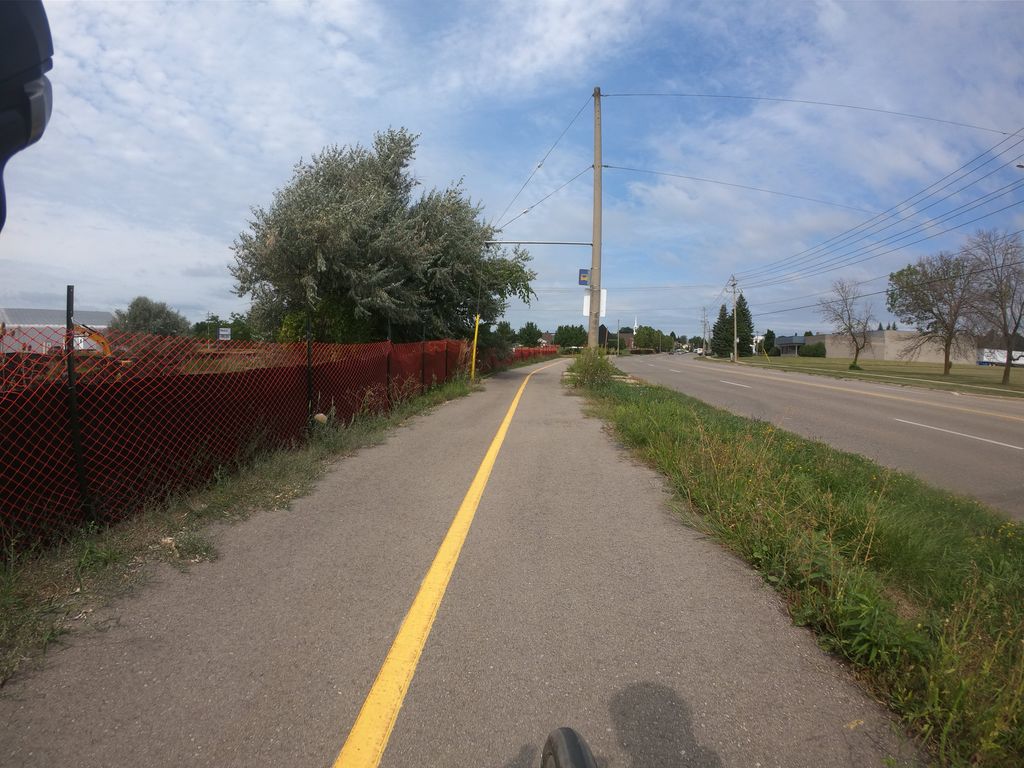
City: kitchener-waterloo